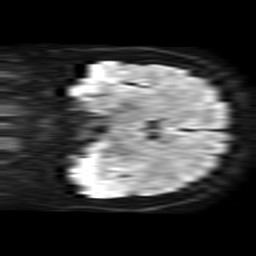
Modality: TRACE
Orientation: coronal
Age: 30
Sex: female
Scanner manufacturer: philips
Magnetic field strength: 1.5 T
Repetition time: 3.4 s
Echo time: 0.06922 s